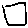
Label: square